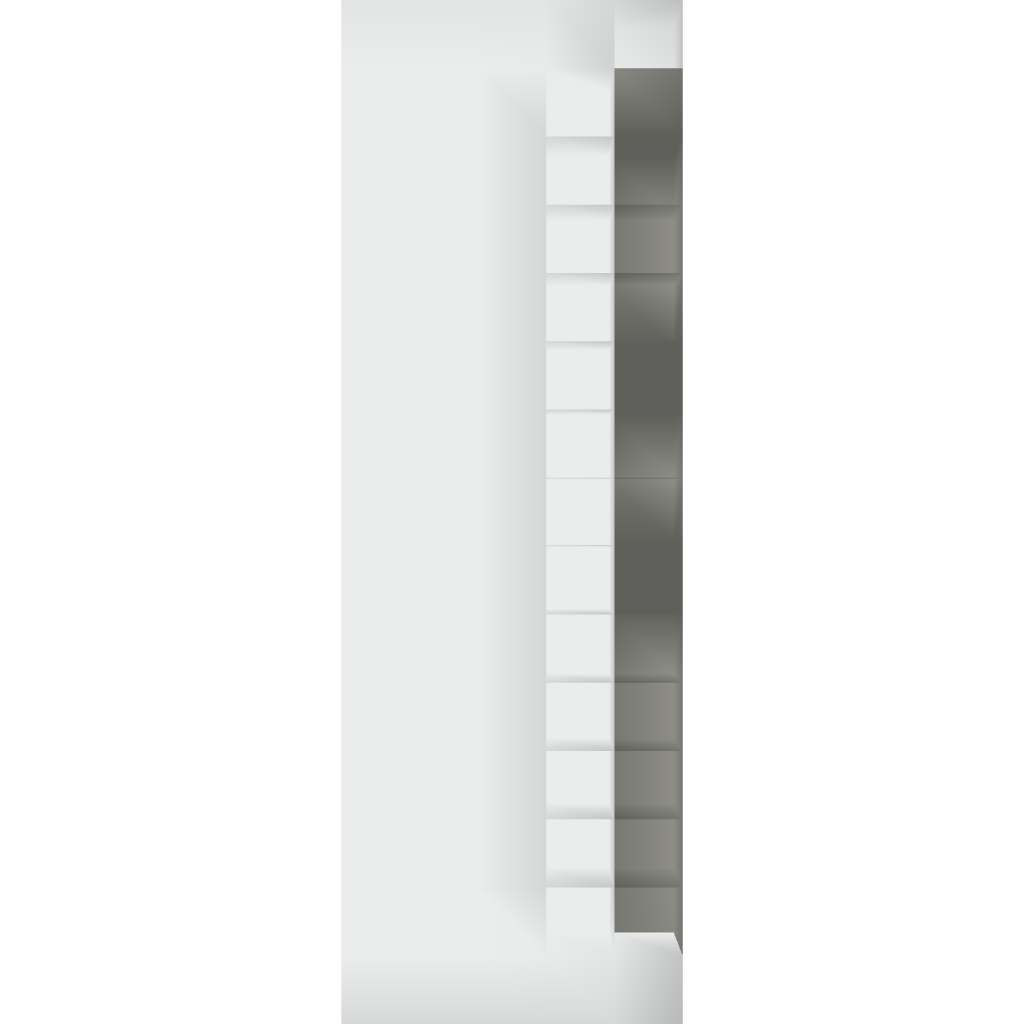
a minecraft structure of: Deadmau5 Name